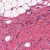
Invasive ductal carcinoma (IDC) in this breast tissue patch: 0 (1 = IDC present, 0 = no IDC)